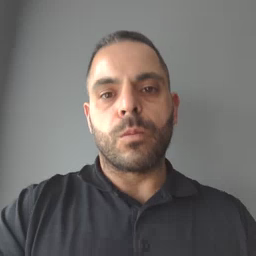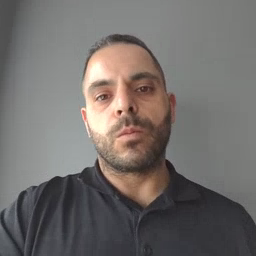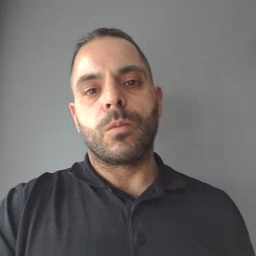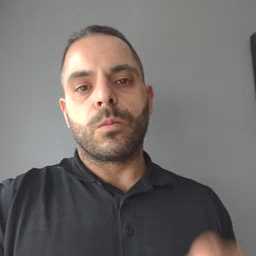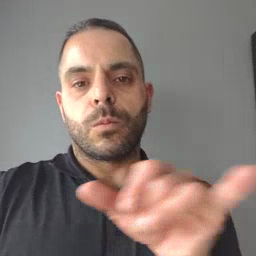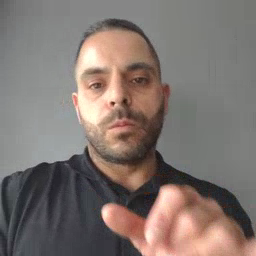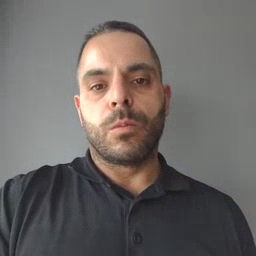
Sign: same